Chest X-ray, AP view. Patient: 65 years old, sex M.
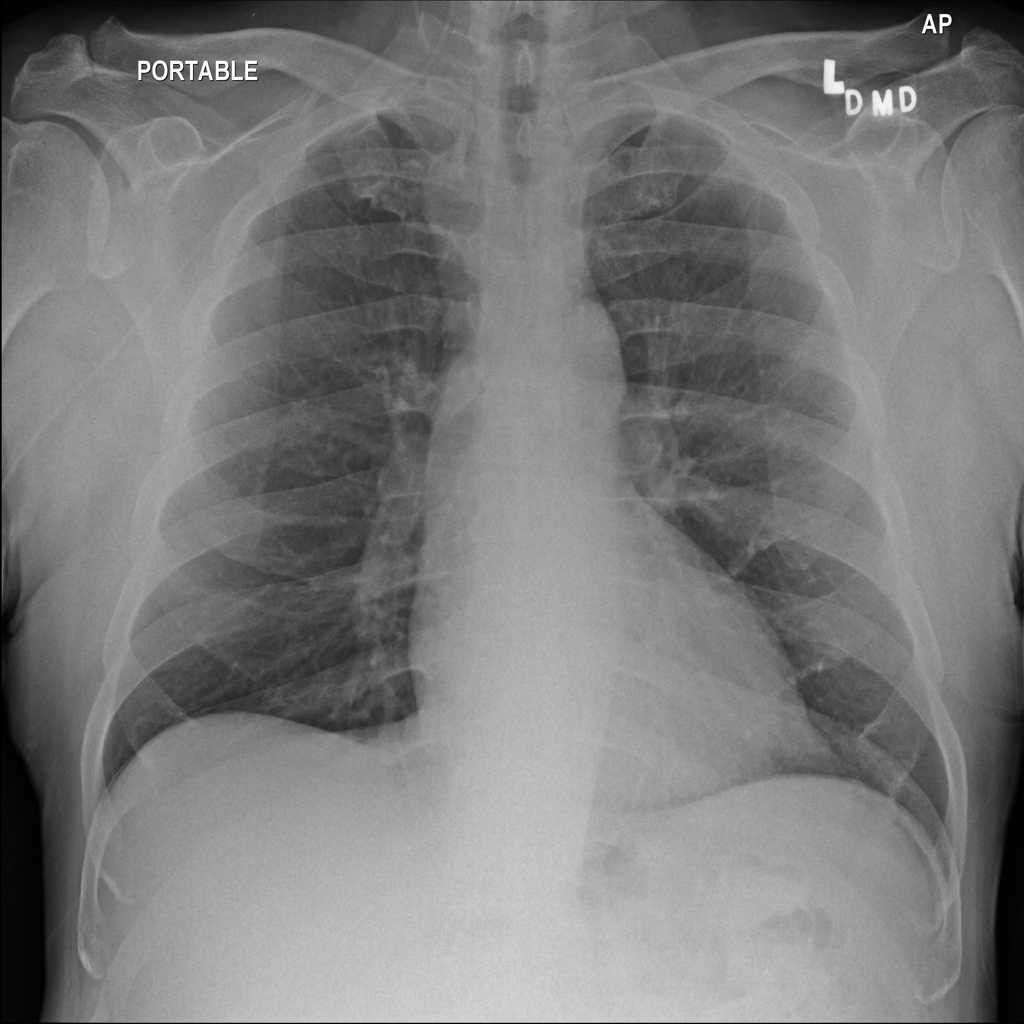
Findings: No Finding